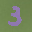
Label: 3